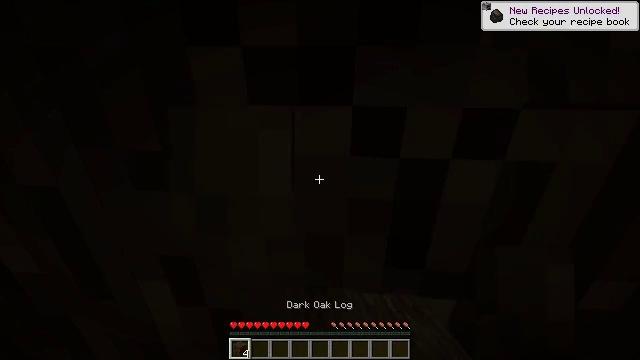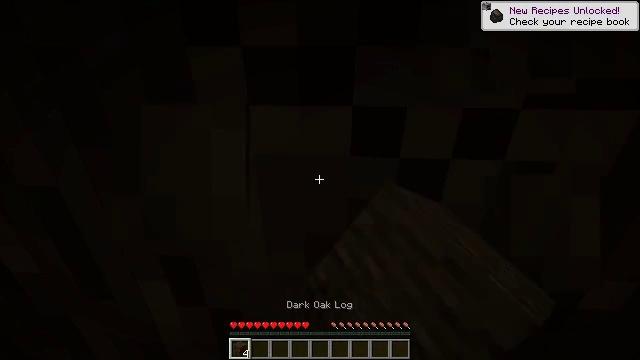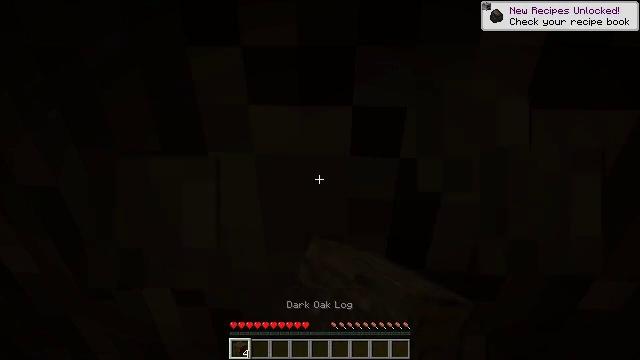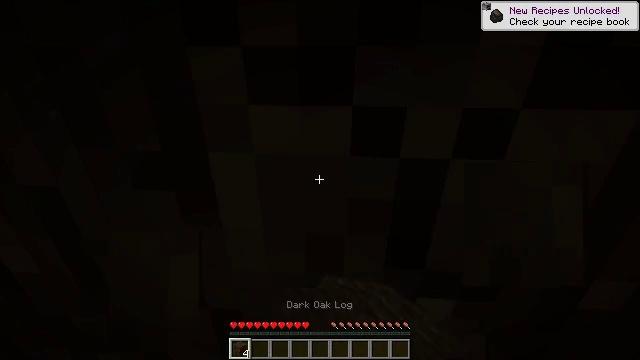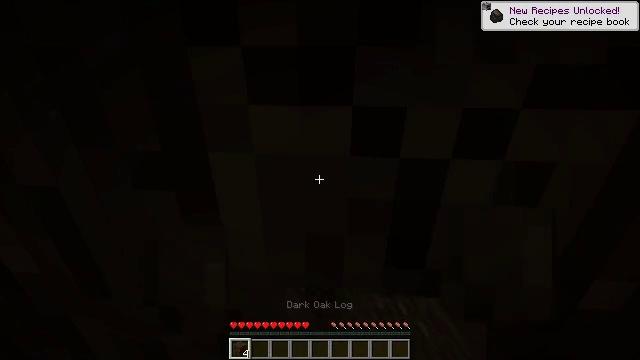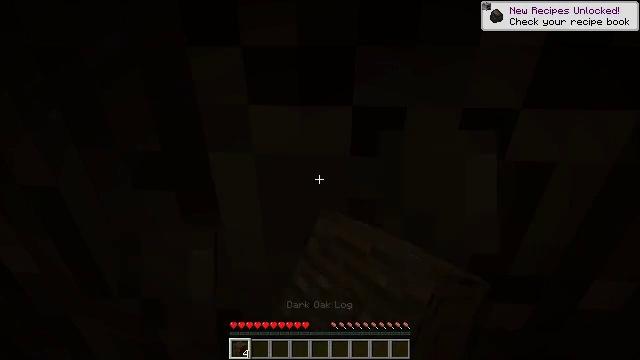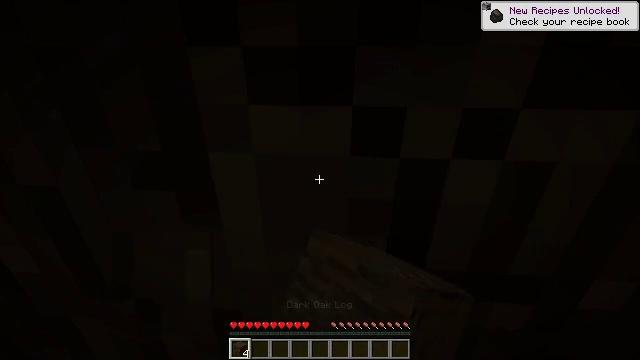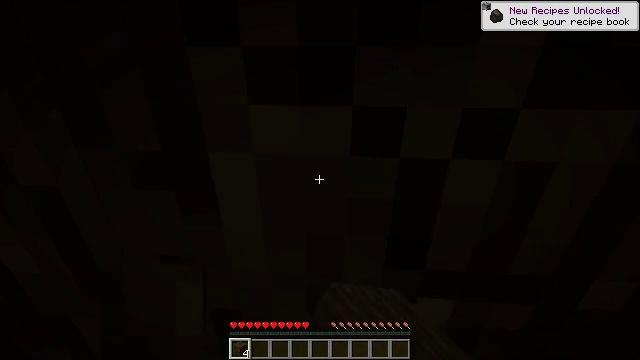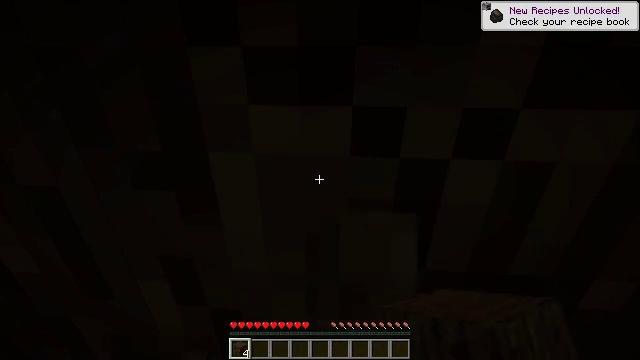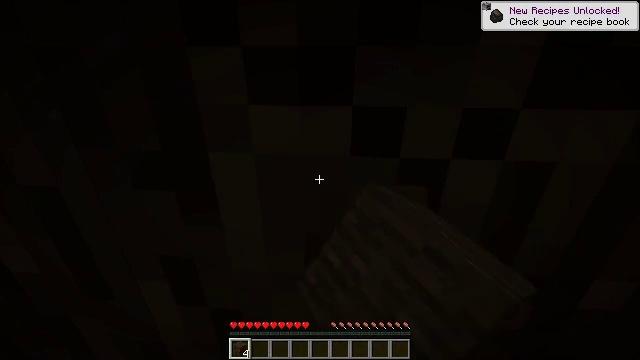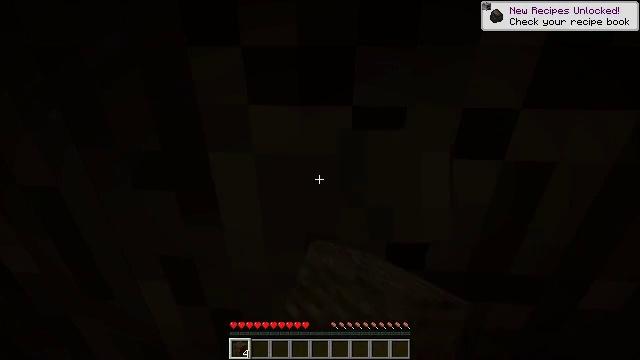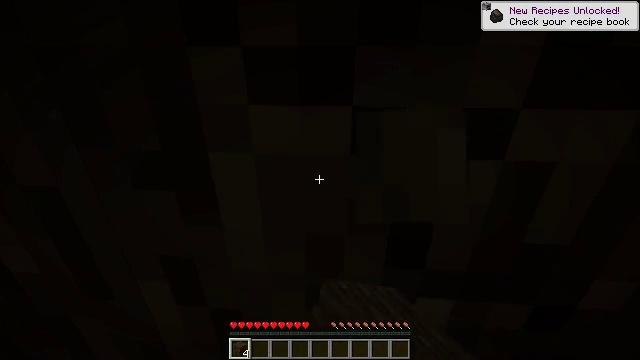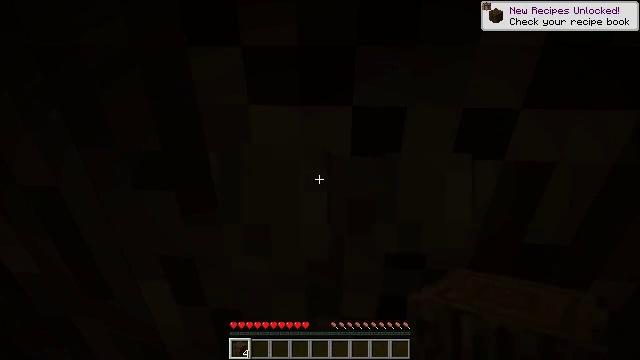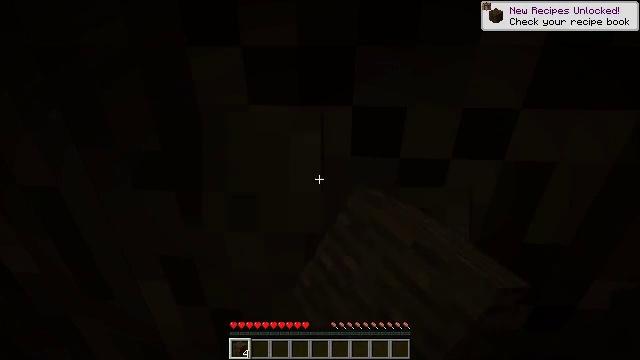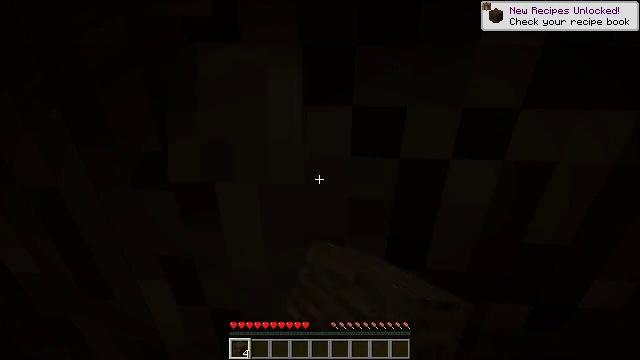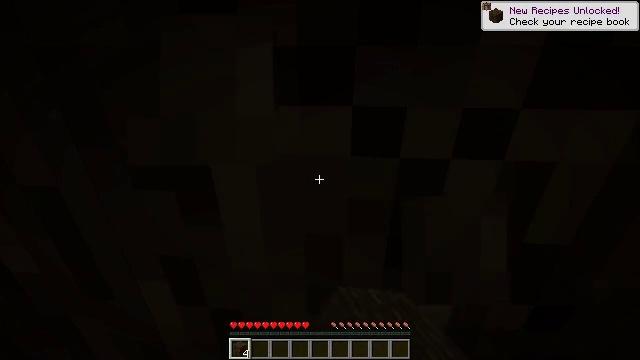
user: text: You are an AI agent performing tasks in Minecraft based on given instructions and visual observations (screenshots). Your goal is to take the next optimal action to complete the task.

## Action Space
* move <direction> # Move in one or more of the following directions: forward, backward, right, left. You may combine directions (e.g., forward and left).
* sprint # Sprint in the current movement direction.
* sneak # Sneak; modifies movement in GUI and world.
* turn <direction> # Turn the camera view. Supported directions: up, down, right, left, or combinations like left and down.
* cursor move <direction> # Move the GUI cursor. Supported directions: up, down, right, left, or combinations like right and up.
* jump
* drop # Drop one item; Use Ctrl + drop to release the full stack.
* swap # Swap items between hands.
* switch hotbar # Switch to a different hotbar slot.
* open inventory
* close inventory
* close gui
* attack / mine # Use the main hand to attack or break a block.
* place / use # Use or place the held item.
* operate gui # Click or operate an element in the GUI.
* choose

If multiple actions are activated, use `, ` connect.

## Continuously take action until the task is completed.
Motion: motion action
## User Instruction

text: Chop down the dark oak log.
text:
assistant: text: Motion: attack / mine
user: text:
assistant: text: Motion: attack / mine
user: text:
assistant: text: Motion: attack / mine
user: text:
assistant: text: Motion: attack / mine
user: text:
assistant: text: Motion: attack / mine
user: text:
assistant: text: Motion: attack / mine
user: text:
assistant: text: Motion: attack / mine
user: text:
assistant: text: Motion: attack / mine
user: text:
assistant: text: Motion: attack / mine
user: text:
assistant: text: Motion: attack / mine
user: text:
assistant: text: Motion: attack / mine
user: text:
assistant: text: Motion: attack / mine
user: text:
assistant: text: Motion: attack / mine
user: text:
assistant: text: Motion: attack / mine
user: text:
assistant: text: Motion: attack / mine
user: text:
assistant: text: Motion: attack / mine
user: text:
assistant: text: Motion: attack / mine
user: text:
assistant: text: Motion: attack / mine
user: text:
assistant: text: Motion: attack / mine
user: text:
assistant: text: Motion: attack / mine
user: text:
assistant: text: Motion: attack / mine
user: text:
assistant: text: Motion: attack / mine
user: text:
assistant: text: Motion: attack / mine
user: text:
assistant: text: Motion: attack / mine
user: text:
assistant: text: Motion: attack / mine
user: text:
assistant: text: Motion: attack / mine
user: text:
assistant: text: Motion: attack / mine
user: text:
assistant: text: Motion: attack / mine
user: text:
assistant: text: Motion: attack / mine
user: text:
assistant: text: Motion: attack / mine